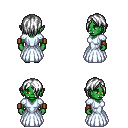
a pixel art fantasy rpg character, female body template, orc, green skin, underdress, teal pants, white bangs hairstyle, leather bracers, gray slippers, four views (front, back, left, right), 2x2 character sprite sheet, small pixel art, hard edges, no anti-aliasing